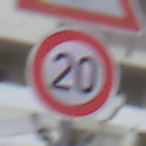
Verkehrszeichen: Geschwindigkeit20
Zusatzzeichen oben: KurveRechts
Umgebung: Outdoor, Urban
Tageszeit: Midday
Wetter: Overcast
Licht: Natural
Jahreszeit: NotSpecified
Kontrast: LowContrast